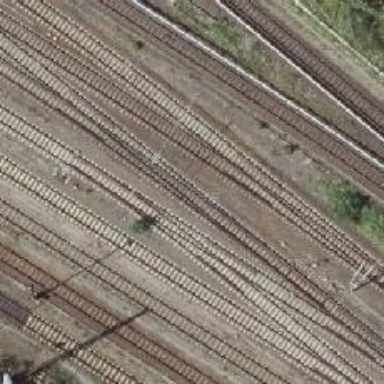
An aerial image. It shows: Railway track with contact line for electrification.